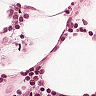
Metastatic tissue present: no